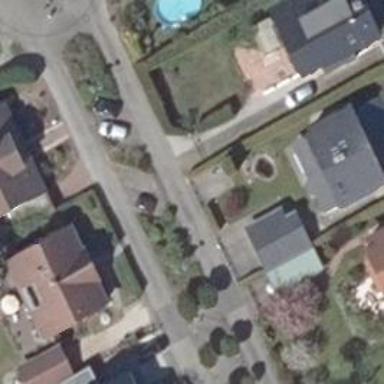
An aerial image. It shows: Living street.